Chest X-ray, PA view. Patient: 81 years old, sex F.
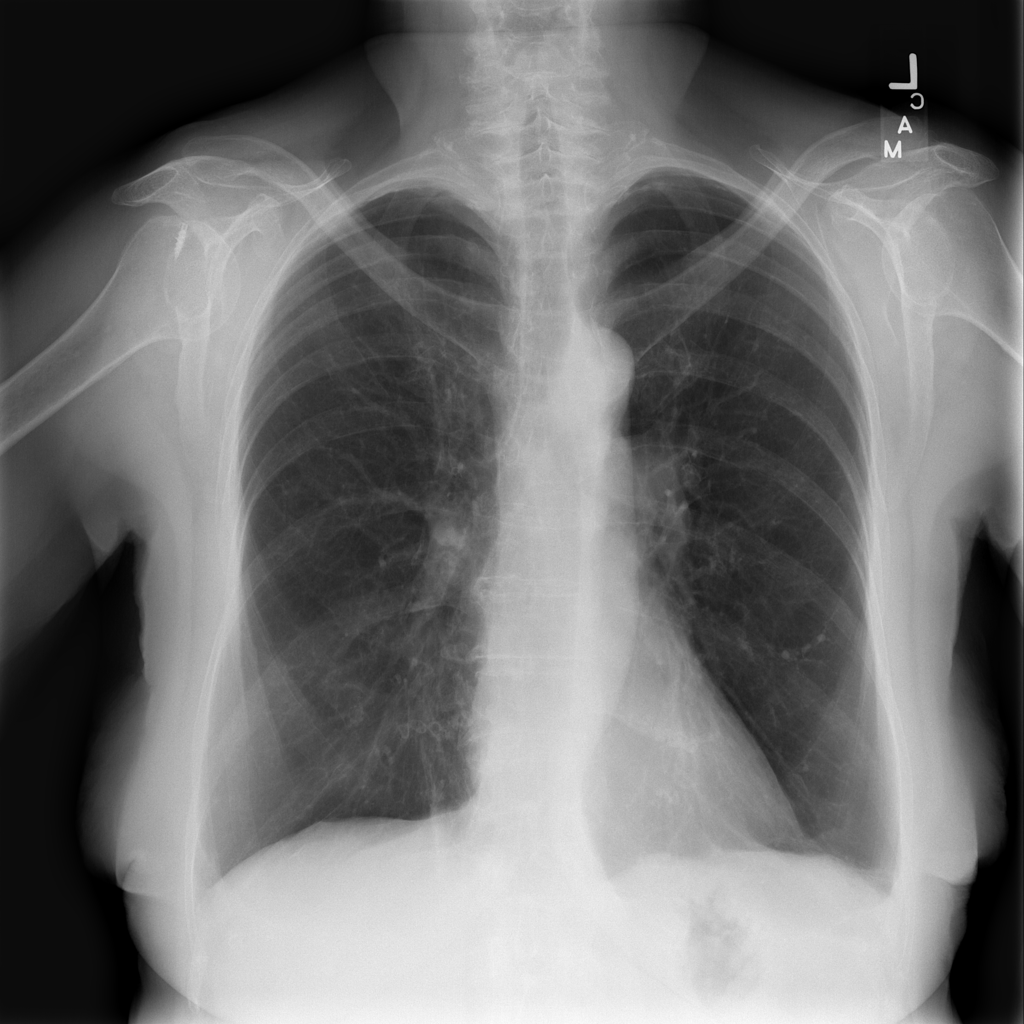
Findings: Atelectasis